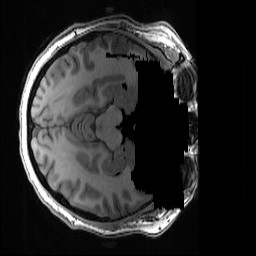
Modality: T1w
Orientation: axial
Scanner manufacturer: ge
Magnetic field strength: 3 T
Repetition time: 0.008164 s
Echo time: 0.003184 s